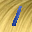
Label: 1